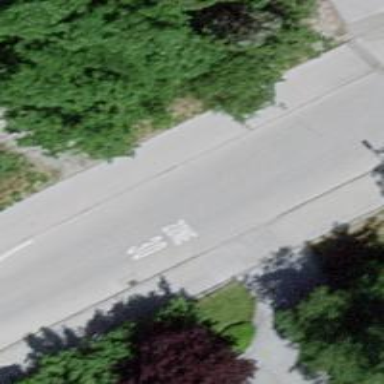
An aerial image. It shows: Residential road with asphalt surface. Both sides have sidewalks.